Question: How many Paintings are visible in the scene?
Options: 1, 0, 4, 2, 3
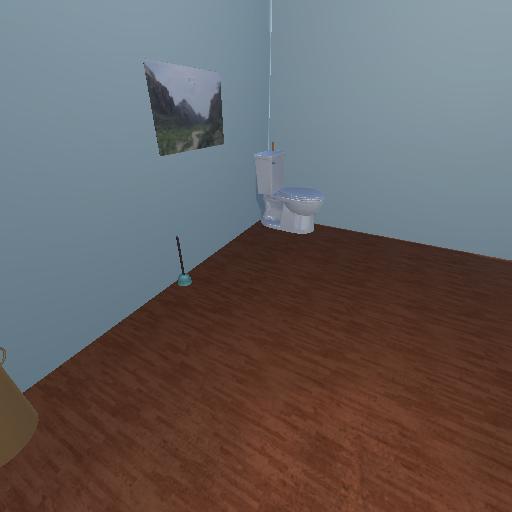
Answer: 1